Field crop: maize
Growth stage: 2
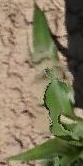
Species: maize